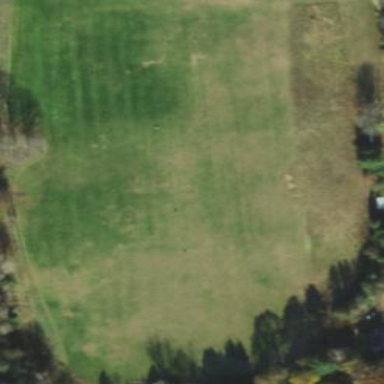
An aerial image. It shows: Rough area in golf course.